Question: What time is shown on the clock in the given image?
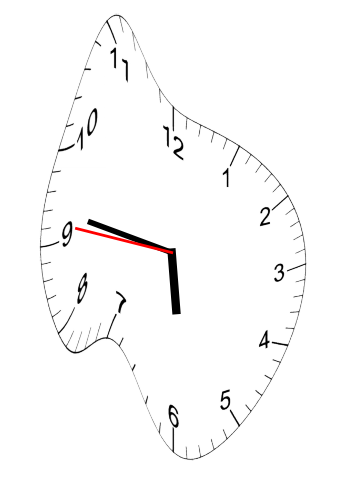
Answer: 05:46:46